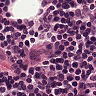
Metastatic tissue present: no